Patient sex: M
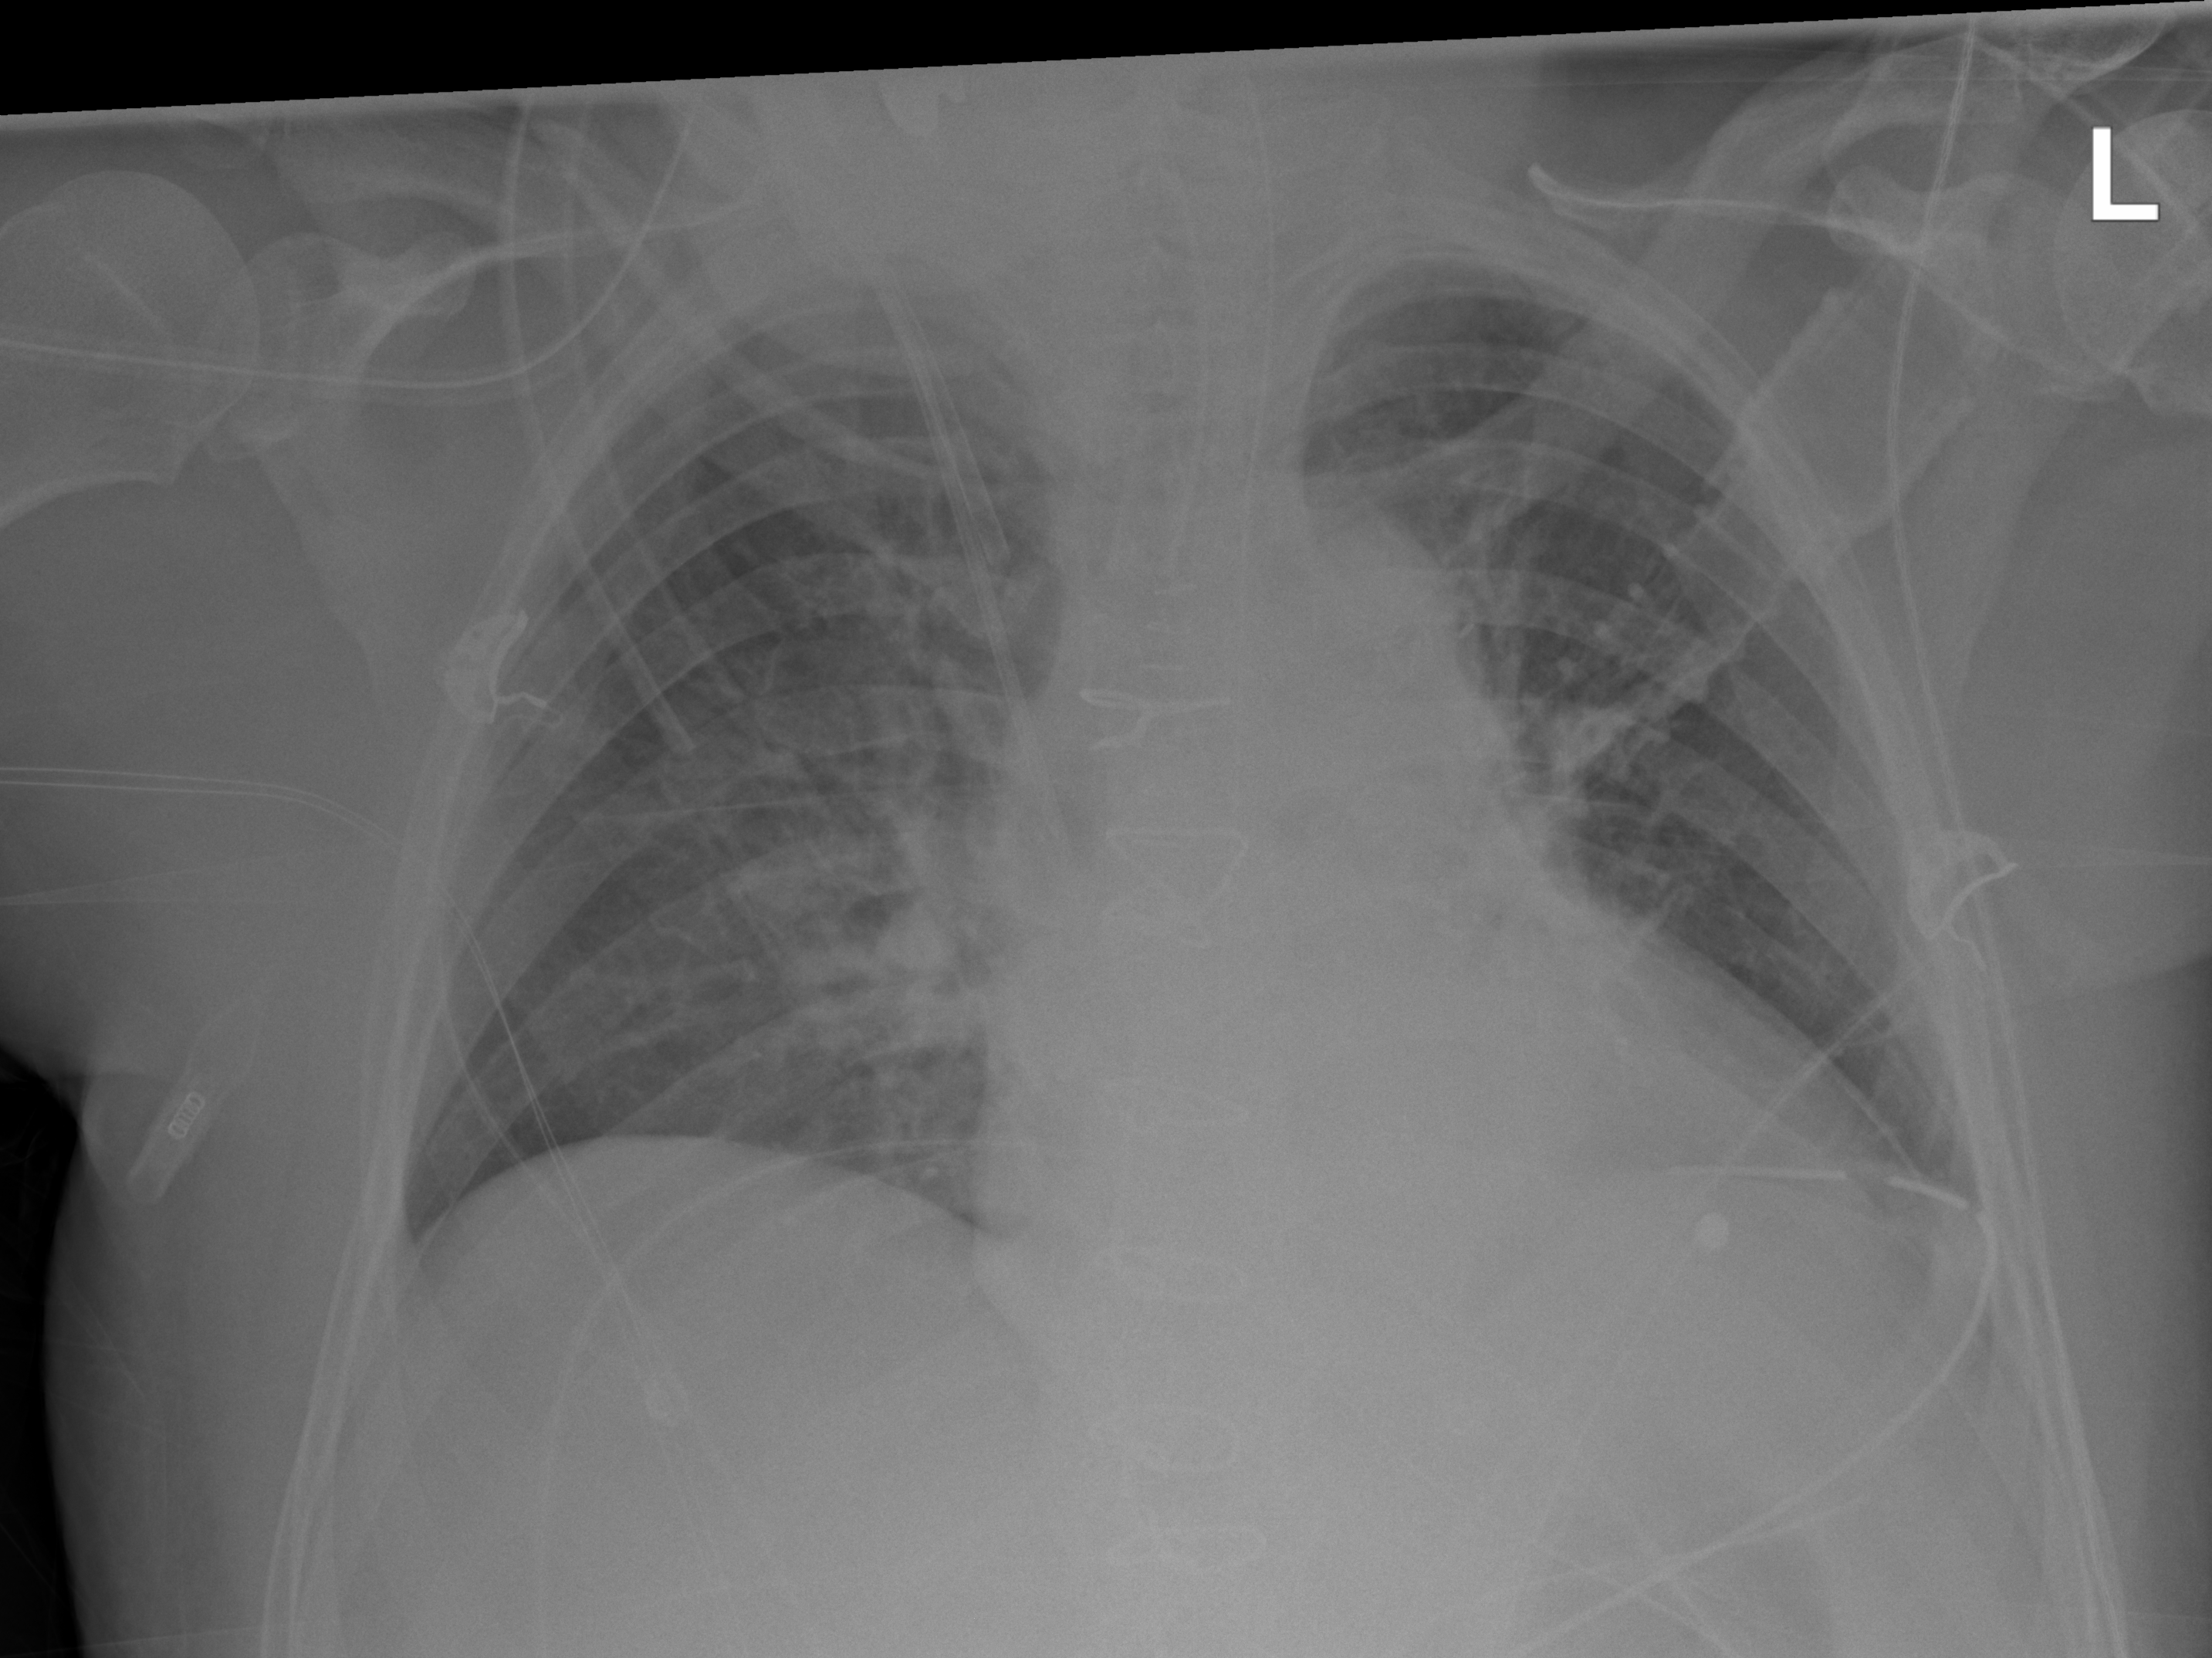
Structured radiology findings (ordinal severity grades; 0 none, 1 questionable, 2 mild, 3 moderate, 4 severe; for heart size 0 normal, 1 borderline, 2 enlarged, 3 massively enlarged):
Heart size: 2
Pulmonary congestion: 1
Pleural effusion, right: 0
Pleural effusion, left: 2
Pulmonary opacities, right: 0
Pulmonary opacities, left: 0
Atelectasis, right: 2
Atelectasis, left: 2